Question: I have a line plot of some event at a hospital that I have been struggling with.
The challenges that I haven't solved yet are, 1) sorting the lines on the plot so that the patient-lines are sorted by Assessment-date, 2) coloring the lines by the variable 'openCase' and finally, 3) I would like to remove the Discharge-point (the blue square) for the cases that are in the year 2014 (or at some other random cut of date).
Any help would be appreciated?
Here is my sample data,
'''
library(ggplot2)
library(plyr)
df <- data.frame(
date = seq(Sys.Date(), len= 156, by="5 day")[sample(156, 78)],
openCase = rep(0:1, 39),
patients = factor(rep(1:26, 3), labels = LETTERS)
)
df <- ddply(df, "patients", mutate, visit = order(date))
df$visit <- as.factor(df$visit)
levels(df$visit) <- c("Assessment (1)", "Treatment (2)", "Discharge (3)")
qplot(date, patients, data = df, geom = "line") +
geom_point(aes(colour = visit), size = 2, shape=0)
'''
I'm aware that my example data is not perfect as some of the assessment datas is after the treatments and some of the discharge data is before the assessments data, but that part of the challenge that my base data is messed up.
What it looks like at the moment,

### Update 2012-04-30 16:30:13 PDT
My data is delivered from a database and looks something like this,
'''
df <- structure(list(date = structure(c(15965L, 15680L, 16135L, 15730L,
15920L, 15705L, 16110L, 15530L, 15575L, 15905L, 16140L, 15795L,
15955L, 15945L, 16205L, 15675L, 15525L, 15830L, 15625L, 15725L,
15855L, 15840L, 15615L, 15500L, 15780L, 15765L, 15610L, 15690L,
16080L, 15570L, 15685L, 16175L, 15740L, 15600L, 15985L, 15485L,
15605L, 16115L, 15535L, 15755L, 16145L, 16040L, 15970L, 16000L,
16075L, 15995L, 16010L, 15990L, 15665L, 15895L, 15865L, 16120L,
15880L, 15930L, 16055L, 15820L, 15650L, 16155L, 15700L, 15640L,
15505L, 15750L, 15800L, 15775L, 15825L, 15635L, 16150L, 15860L,
16100L, 15475L, 16050L, 15785L, 15495L, 15810L, 15805L, 15490L,
15460L, 16085L), class = "Date"), openCase = c(0L, 0L, 0L, 1L,
1L, 1L, 0L, 0L, 0L, 1L, 1L, 1L, 0L, 0L, 0L, 1L, 1L, 1L, 0L, 0L,
0L, 1L, 1L, 1L, 0L, 0L, 0L, 1L, 1L, 1L, 0L, 0L, 0L, 1L, 1L, 1L,
0L, 0L, 0L, 1L, 1L, 1L, 0L, 0L, 0L, 1L, 1L, 1L, 0L, 0L, 0L, 1L,
1L, 1L, 0L, 0L, 0L, 1L, 1L, 1L, 0L, 0L, 0L, 1L, 1L, 1L, 0L, 0L,
0L, 1L, 1L, 1L, 0L, 0L, 0L, 1L, 1L, 1L), patients = structure(c(1L,
1L, 1L, 2L, 2L, 2L, 3L, 3L, 3L, 4L, 4L, 4L, 5L, 5L, 5L, 6L, 6L,
6L, 7L, 7L, 7L, 8L, 8L, 8L, 9L, 9L, 9L, 10L, 10L, 10L, 11L, 11L,
11L, 12L, 12L, 12L, 13L, 13L, 13L, 14L, 14L, 14L, 15L, 15L, 15L,
16L, 16L, 16L, 17L, 17L, 17L, 18L, 18L, 18L, 19L, 19L, 19L, 20L,
20L, 20L, 21L, 21L, 21L, 22L, 22L, 22L, 23L, 23L, 23L, 24L, 24L,
24L, 25L, 25L, 25L, 26L, 26L, 26L), .Label = c("A", "B", "C",
"D", "E", "F", "G", "H", "I", "J", "K", "L", "M", "N", "O", "P",
"Q", "R", "S", "T", "U", "V", "W", "X", "Y", "Z"), class = "factor"),
visit = structure(c(2L, 1L, 3L, 3L, 1L, 2L, 2L, 3L, 1L, 3L,
1L, 2L, 2L, 1L, 3L, 2L, 1L, 3L, 1L, 2L, 3L, 3L, 2L, 1L, 3L,
2L, 1L, 3L, 1L, 2L, 1L, 3L, 2L, 3L, 1L, 2L, 3L, 1L, 2L, 1L,
3L, 2L, 1L, 2L, 3L, 3L, 1L, 2L, 1L, 3L, 2L, 2L, 3L, 1L, 3L,
2L, 1L, 3L, 2L, 1L, 1L, 2L, 3L, 3L, 1L, 2L, 2L, 3L, 1L, 1L,
3L, 2L, 1L, 3L, 2L, 2L, 1L, 3L), .Label = c("zym", "xov", "poi"
), class = "factor")), .Names = c("date", "openCase", "patients",
"visit"), row.names = c(NA, -78L), class = "data.frame")
'''
The number of levels in 'visit', and specific labeling, will most likely change so I would like some kind of code where I 'rank' or 'sort' based on my existing data instead ('visit') of generating new variables.
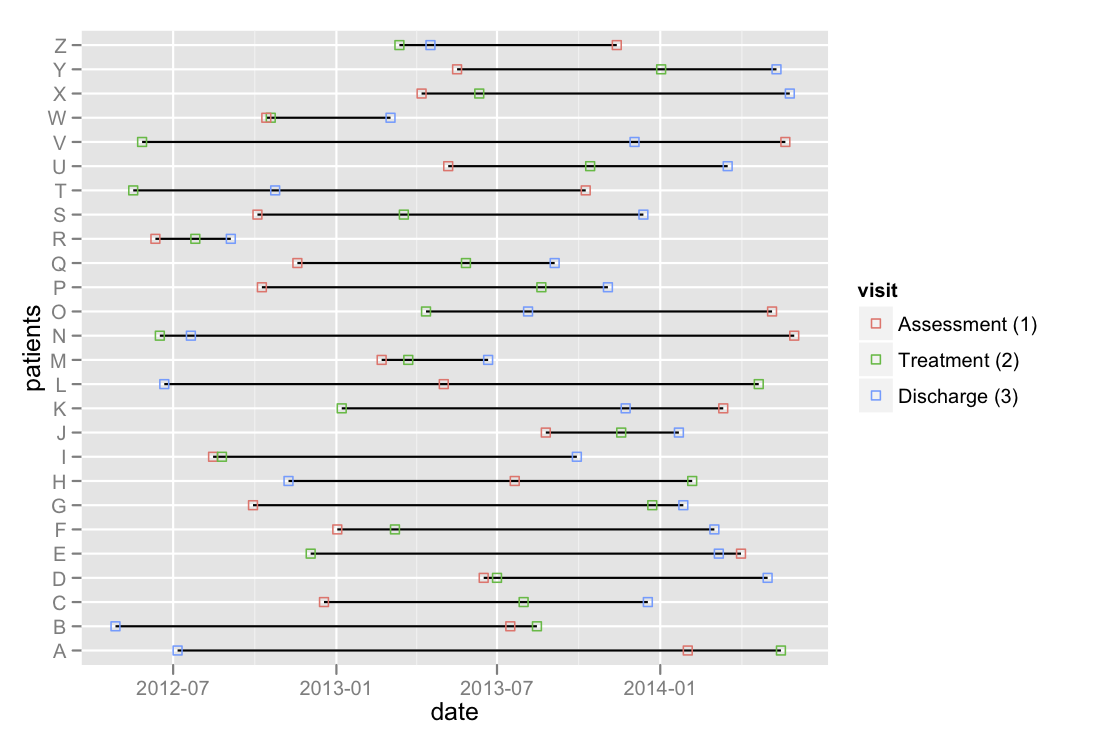
Answer: I'm still not sure I understand what is wrong with @Ben's answer, but I'll try adding one of my own. Starting with the 'df' given in the edit.
Create a new variable 'Visit' (note the capital V) which is Assessment/Treatment/Discharge based on the ordering of the dates given. This is @Ben's code, just re-written.
'''
df <- ddply(df, "patients", mutate,
Visit = factor(rank(date),
levels = 1:3,
labels=c("Assessment (1)", "Treatment (2)", "Discharge (3)")))
'''
I don't understand how this relates to the 'visit' column in the data originally; in fact, the original 'visit' column is not used hereafter:
'''
> table(df$Visit, df$visit)
zym xov poi
Assessment (1) 16 7 3
Treatment (2) 3 16 7
Discharge (3) 7 3 16
'''
Reorder the patients (again copying Ben):
'''
df$patients <- reorder(df$patients,df$date,function(x) min(as.numeric(x)))
'''
Determine the subset of points that should be shown (same idea as Ben, but different code)
'''
df2 <- df[!((df$Visit == "Discharge (3)") & (df$date > as.Date("2014-01-01"))),]
'''
To add something new, here is a way to make the lines different colors without impacting the legend
'''
ggplot(df, aes(date, patients)) +
geom_blank() +
geom_line(data = df[df$openCase == 0,], colour = "black") +
geom_line(data = df[df$openCase == 1,], colour = "red") +
geom_point(data = df2, aes(colour = Visit), size = 2, shape = 0)
'''